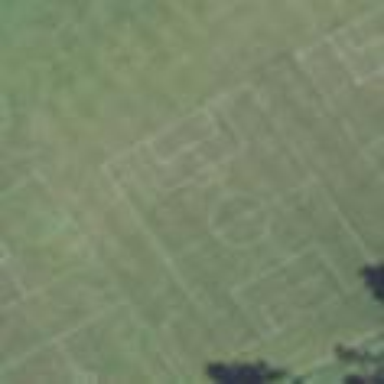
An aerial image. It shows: Soccer pitch designated for leisure and sports activities.